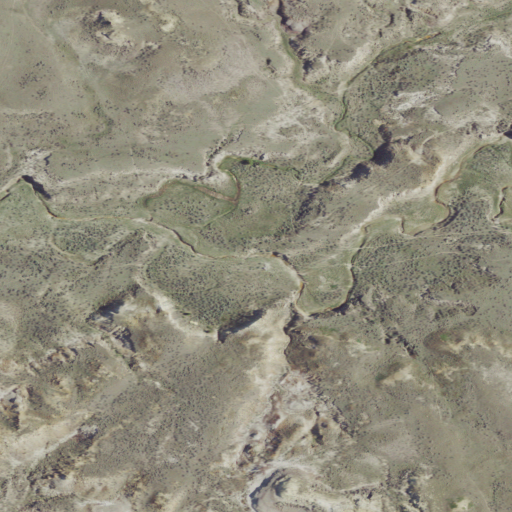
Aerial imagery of valley in Montana named Calamity Coulee containing grassland and shrub